Interaction volume radius: 10 \u00c5
Interaction volume height: 40 \u00c5
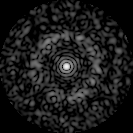
Disorder parameter: 0.8329